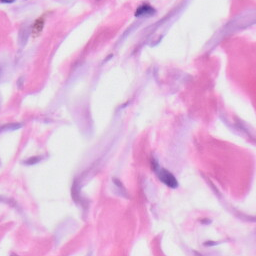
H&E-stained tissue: Skin